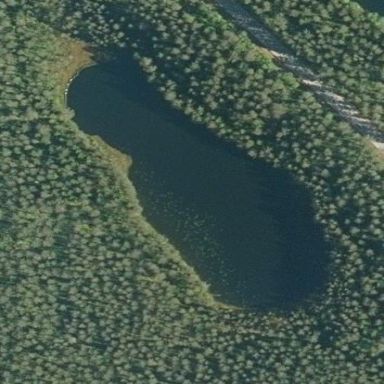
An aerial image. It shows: Peaceful pond surrounded by nature.